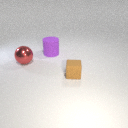
large purple rubber cylinder behind small brown rubber cube